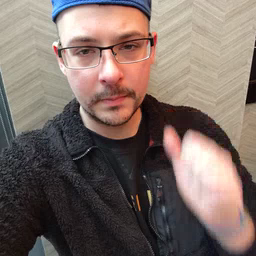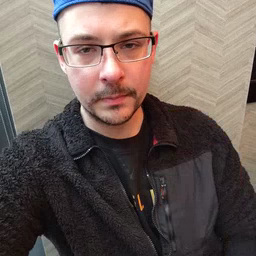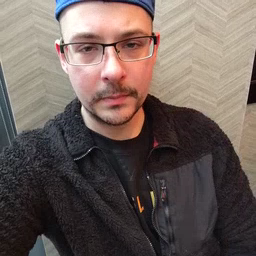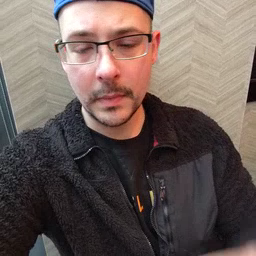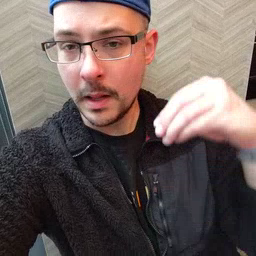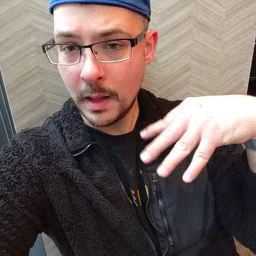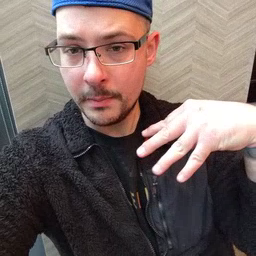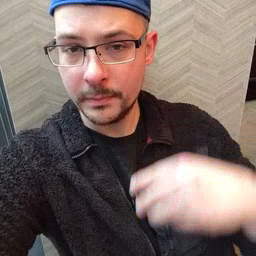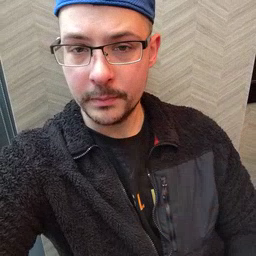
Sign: lamp